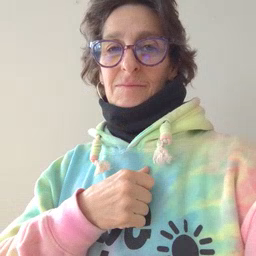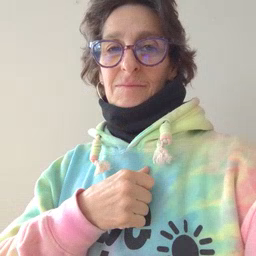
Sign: food